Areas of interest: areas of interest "Sport and cultural"
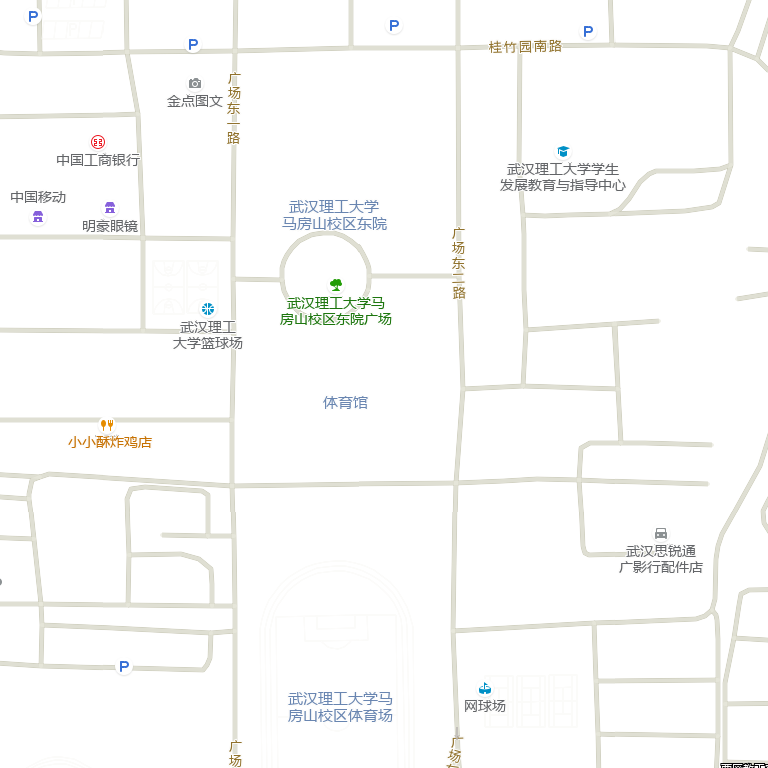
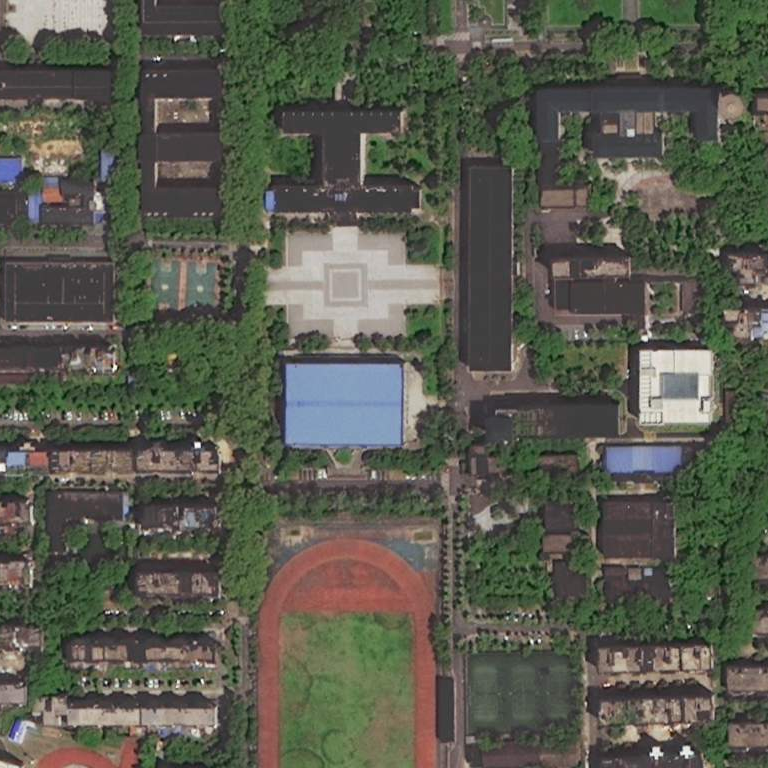